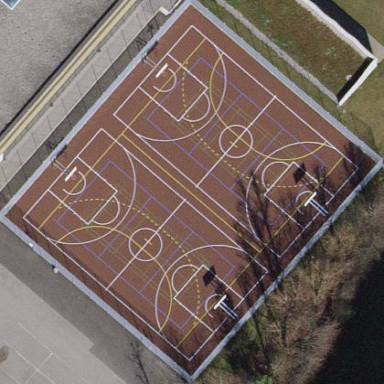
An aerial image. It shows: Basketball court on leisure land pitch.